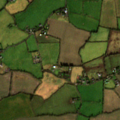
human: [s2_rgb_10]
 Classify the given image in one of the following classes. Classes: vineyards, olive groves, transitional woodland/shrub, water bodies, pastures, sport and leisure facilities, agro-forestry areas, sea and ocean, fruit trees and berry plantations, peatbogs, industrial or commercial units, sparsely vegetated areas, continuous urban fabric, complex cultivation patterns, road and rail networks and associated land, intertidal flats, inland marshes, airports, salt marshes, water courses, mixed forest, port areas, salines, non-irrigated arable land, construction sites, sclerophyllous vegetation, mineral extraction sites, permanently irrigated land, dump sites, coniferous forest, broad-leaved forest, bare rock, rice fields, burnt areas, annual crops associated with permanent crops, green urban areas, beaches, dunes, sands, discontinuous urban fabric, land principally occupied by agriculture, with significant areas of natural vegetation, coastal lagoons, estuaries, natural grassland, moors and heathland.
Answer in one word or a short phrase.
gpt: non-irrigated arable land, pastures